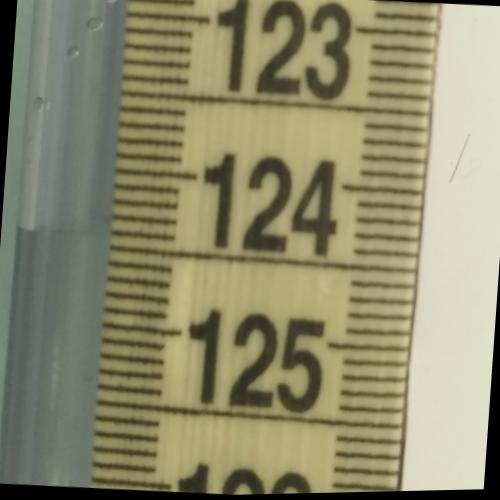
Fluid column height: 124.4 cm